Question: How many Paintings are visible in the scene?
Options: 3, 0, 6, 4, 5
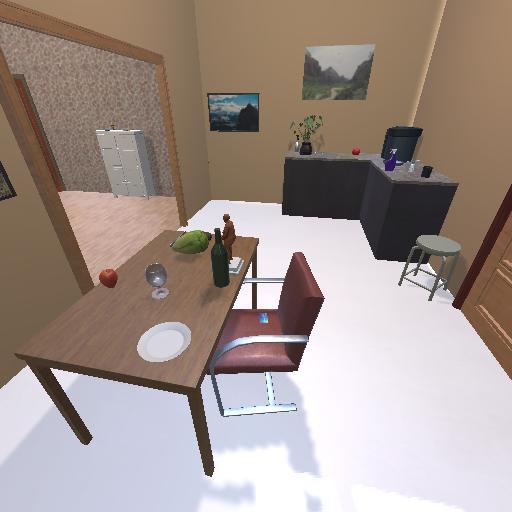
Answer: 3